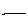
Label: line